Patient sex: M
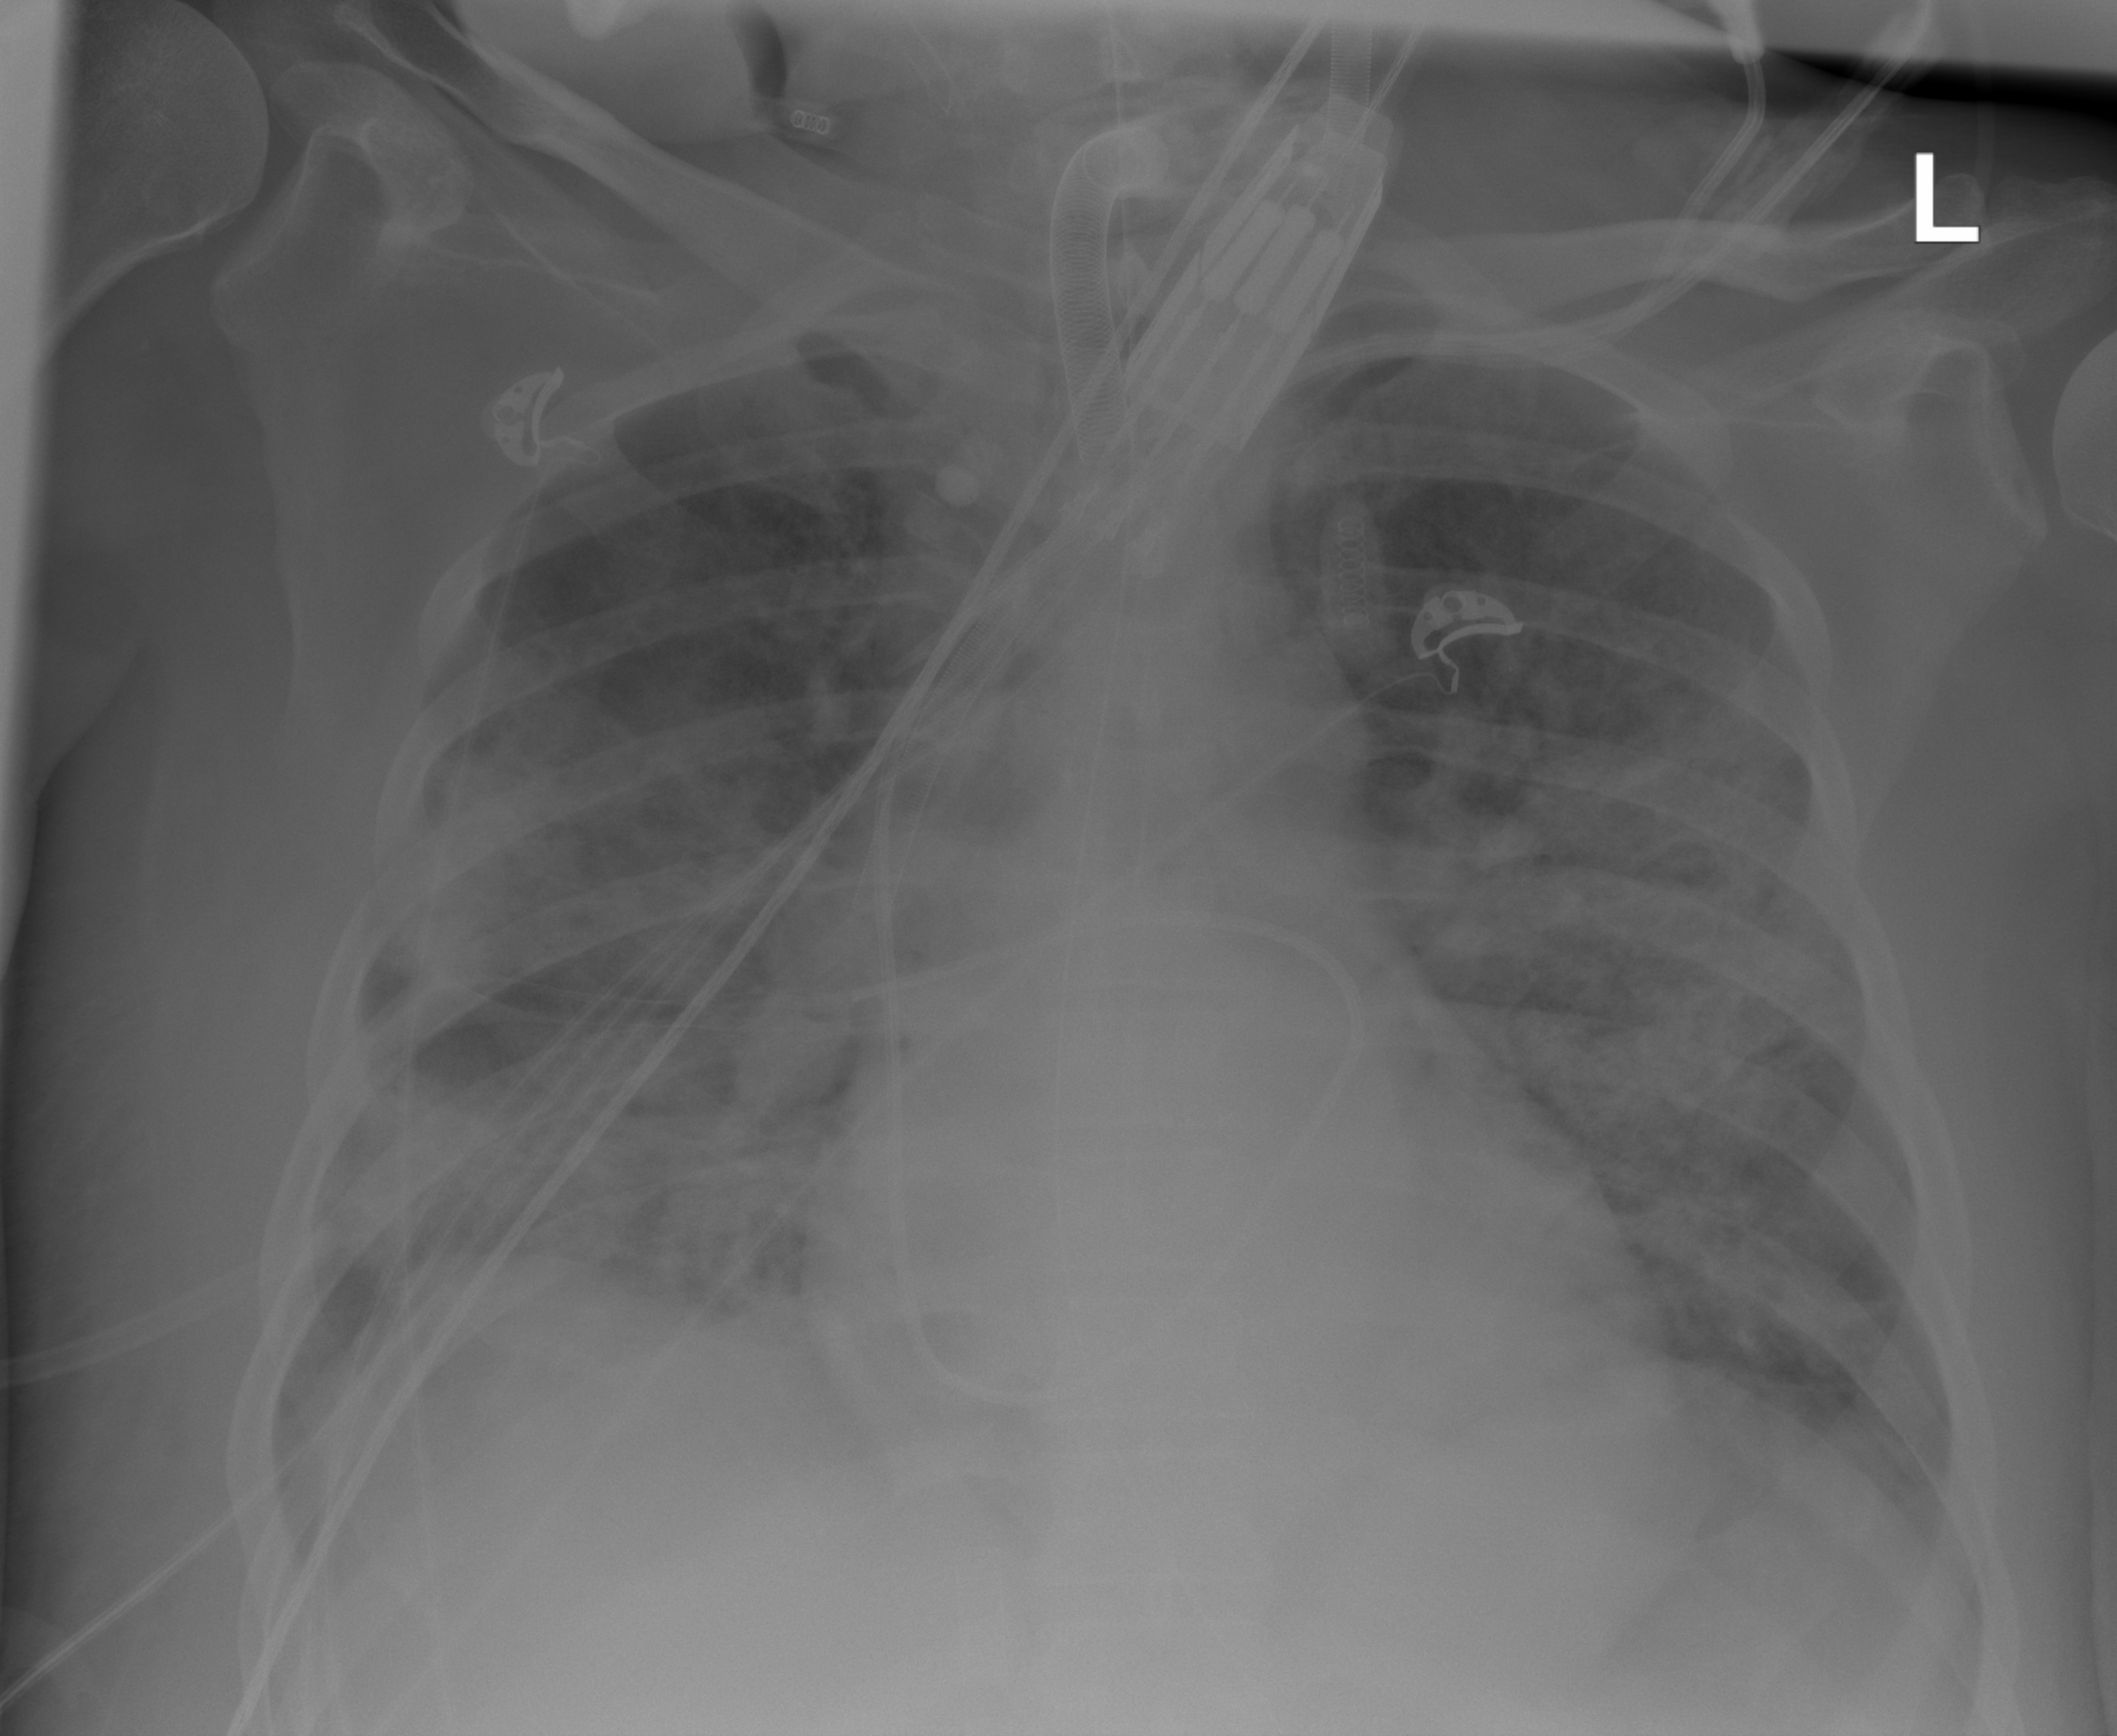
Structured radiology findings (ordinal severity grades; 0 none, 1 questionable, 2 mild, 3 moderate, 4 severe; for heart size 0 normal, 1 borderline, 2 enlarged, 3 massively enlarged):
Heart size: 1
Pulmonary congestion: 2
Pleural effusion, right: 2
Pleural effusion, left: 2
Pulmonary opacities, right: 3
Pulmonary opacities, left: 3
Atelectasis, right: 4
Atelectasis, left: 3